Interaction volume radius: 10 \u00c5
Interaction volume height: 10 \u00c5
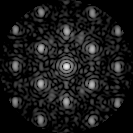
Disorder parameter: 0.3211